Question: I'm creating an interactive timeline where each event is a list item with HTML5 data tags that set the start date and end date. (See below)
'''
<ul>
<li data-start="-4181" data-end="-3251">Adam</li>
<li data-start="-4173" data-end="-4117">Cain</li>
<li data-start="-4163" data-end="-4125">Abel</li>
<li data-start="-4051" data-end="-3139">Seth</li>
<li data-start="-3946" data-end="-3041">Enos</li>
</ul>
'''
I'm getting jQuery to properly set the width of each event, and a margin-left from the beginning of the parent div as you can see below.

Here's my real question... I'm currently using float:left on the list items, but the short ones, such as Cain and Abel, are floating against the list item for Adam, rather than jumping to a new line and positioning properly against the left. This makes sense, and should float against the neighboring element is there is space in the parent element - BUT, is there a way to use a combination of floating and absolute positioning to dynamically align these items?
The final timeline will have 800+ events, and I need them to nicely share the timeline space AND I don't want them to stack any taller than 10 events high.
Any help, or ideas are greatly appreciated!
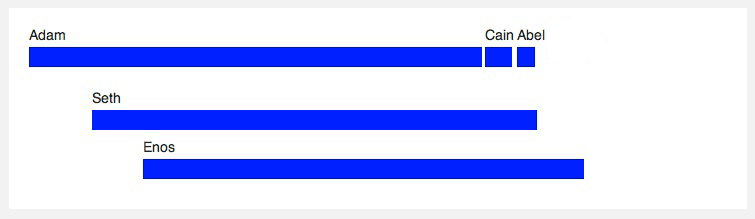
Answer: You really need a lot of complex JavaScript to make this work correctly. You need to calculate where each previous box is, then have jquery place the next box in a position so that it won't conflict with any previous ones. Use 'position:absolute' but have javascript calculate where it should go. Assign each li a 'top' and 'left' value using jquery based off where you calculated it to be placed. CSS float won't be able to do what you want, don't use it at all in this case.